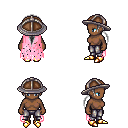
a pixel art fantasy rpg character, female body template, human, dark skin, pink tattered cape, metal pants, gray ponytail hairstyle, chain helm, gold boots, four views (front, back, left, right), 2x2 character sprite sheet, small pixel art, hard edges, no anti-aliasing